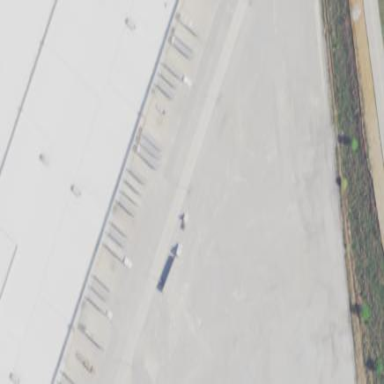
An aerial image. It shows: Parking area with concrete surface.